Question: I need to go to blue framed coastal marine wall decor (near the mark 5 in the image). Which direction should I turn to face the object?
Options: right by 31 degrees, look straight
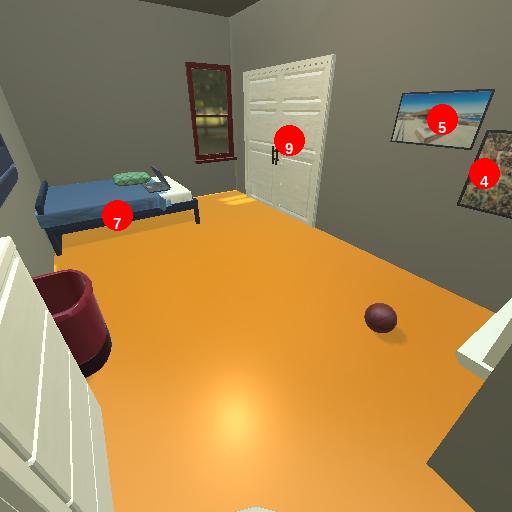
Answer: right by 31 degrees